九年级 · 解析几何
如图,一名学生推铅球, 铅球行进高度 $y$ (单位: $m$ ) 与水平距离 $x$ (单位: $m$ ) 之间的关系是 $y=-\frac{1}{12}(x-10)(x+4)$, 则铅球推出的距离 $O A=$ $\qquad$ $\mathrm{m}$.

    （第 16 题）

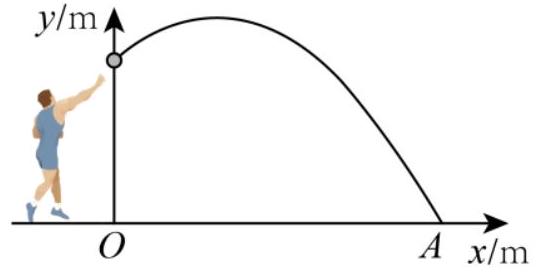
答案:  10

解析: 令 $y=0$, 则 $0=-\frac{1}{12}(x-10)(x+4)$, 再解方程, 结合函数图象可得答案.

【详解】解: 令 $y=0$, 则 $0=-\frac{1}{12}(x-10)(x+4)$,

解得: $x_{1}=10, x_{2}=-4$,

$\therefore O A=10$,

故答案为: 10 .

【点睛】本题考查的是二次函数的实际应用, 理解题意令 $y=0$ 求解方程的解是解本题的关键.